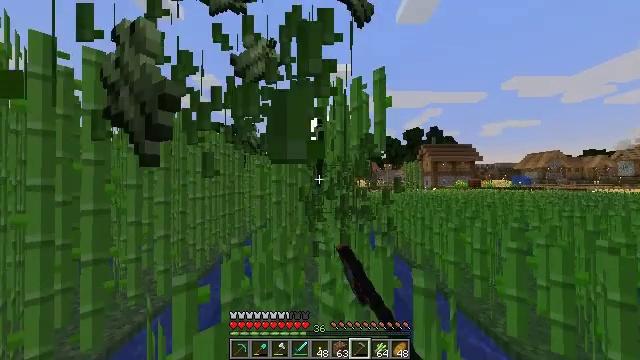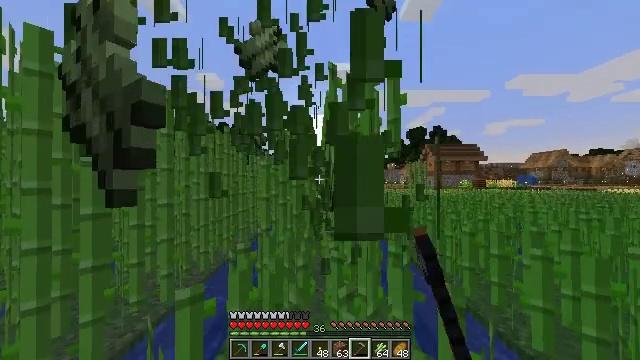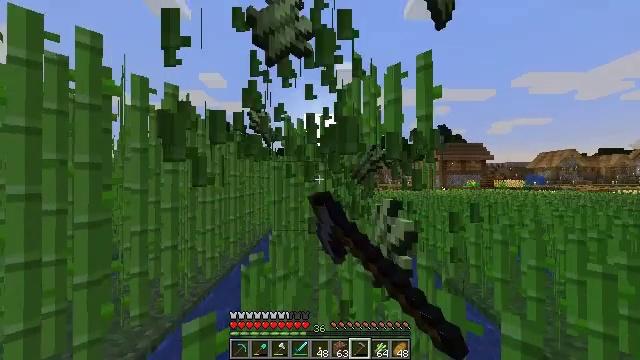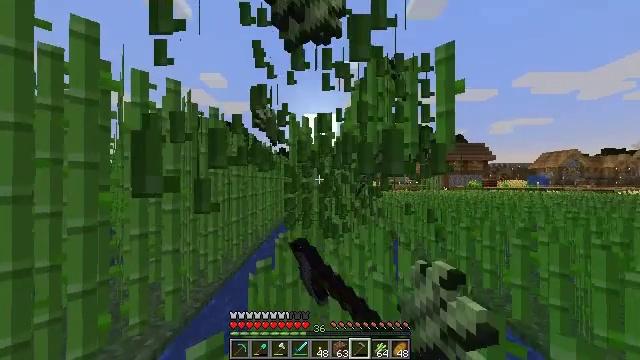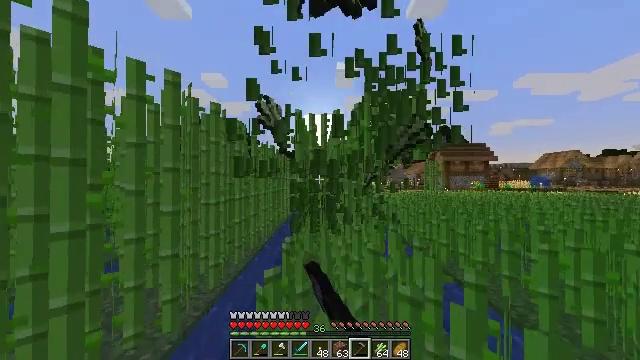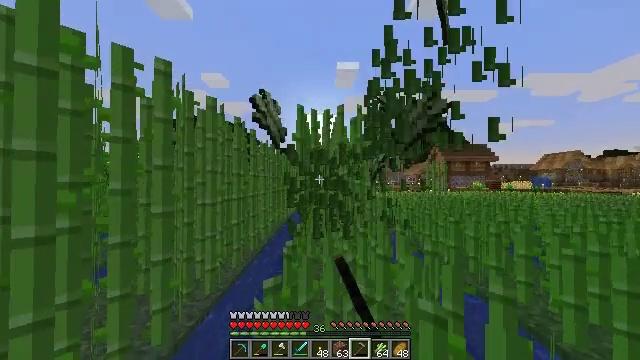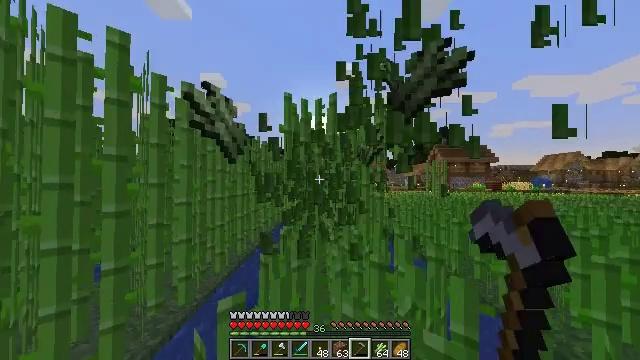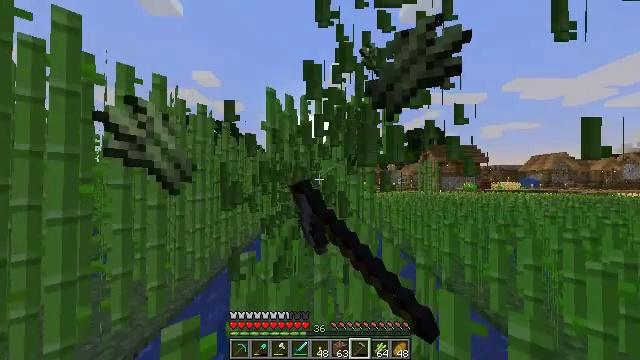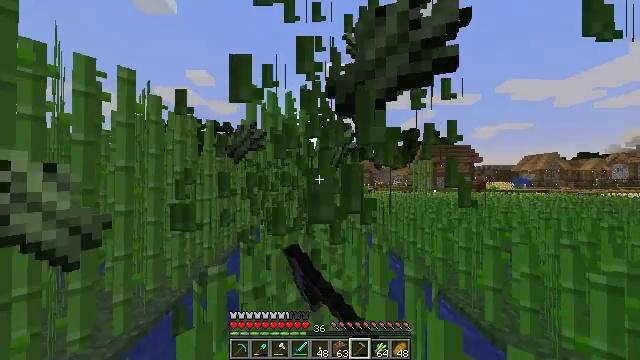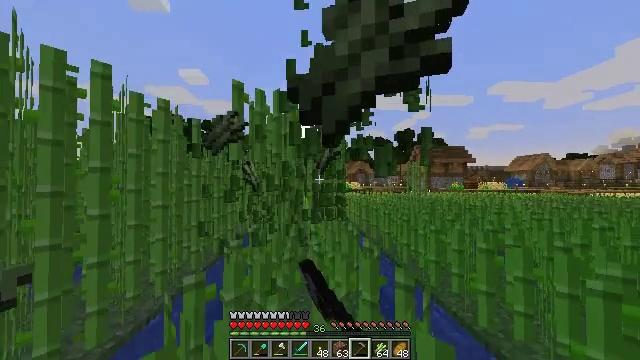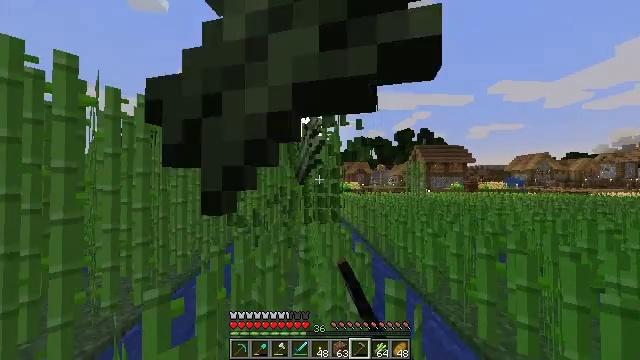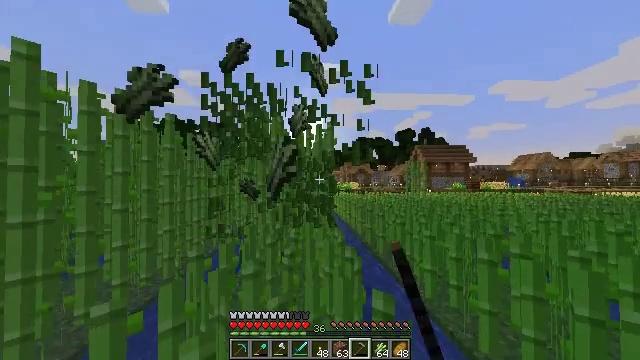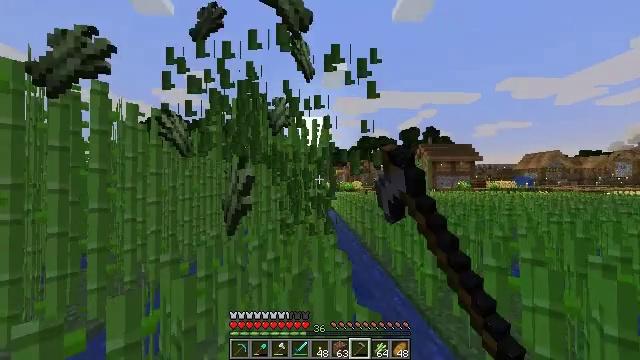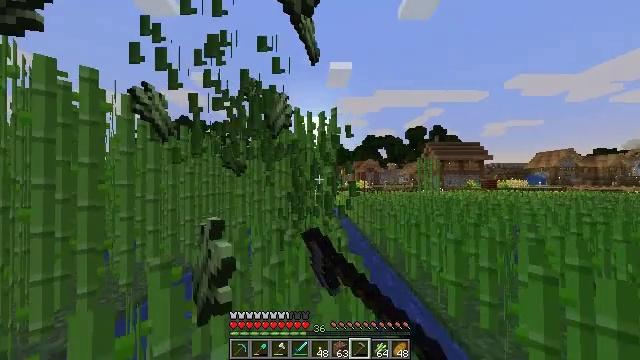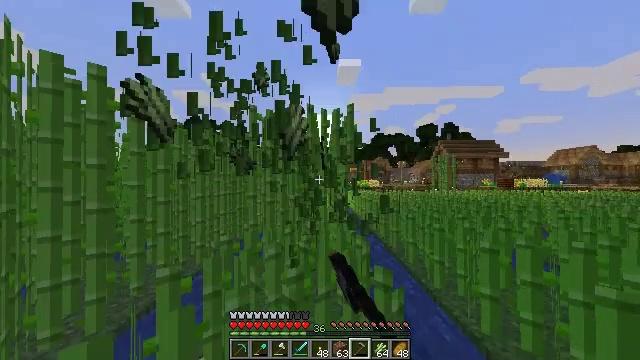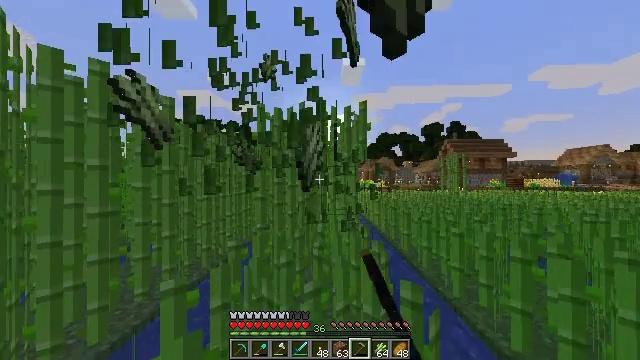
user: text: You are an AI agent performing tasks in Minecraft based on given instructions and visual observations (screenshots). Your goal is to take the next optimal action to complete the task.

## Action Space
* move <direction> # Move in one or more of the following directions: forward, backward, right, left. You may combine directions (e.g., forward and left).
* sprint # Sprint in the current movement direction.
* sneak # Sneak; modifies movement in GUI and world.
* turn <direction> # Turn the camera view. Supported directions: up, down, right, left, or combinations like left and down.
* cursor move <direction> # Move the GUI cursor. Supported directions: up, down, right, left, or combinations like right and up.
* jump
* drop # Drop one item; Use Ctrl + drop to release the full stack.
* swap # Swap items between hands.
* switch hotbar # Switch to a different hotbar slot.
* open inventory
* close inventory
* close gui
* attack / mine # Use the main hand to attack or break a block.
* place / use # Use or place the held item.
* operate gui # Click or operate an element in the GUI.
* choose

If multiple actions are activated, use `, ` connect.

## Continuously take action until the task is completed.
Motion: motion action
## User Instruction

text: Mine the sugar cane near rivers.
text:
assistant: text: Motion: move forward and move left, sprint, attack / mine
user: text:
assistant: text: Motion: move forward and move left, sprint, attack / mine
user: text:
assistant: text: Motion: move forward and move left, sprint, attack / mine
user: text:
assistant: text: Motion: move forward, sprint, attack / mine
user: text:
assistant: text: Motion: move forward and move right, sprint, attack / mine
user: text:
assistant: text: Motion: move forward and move right, sprint, attack / mine
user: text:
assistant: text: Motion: move forward and move right, sprint, turn right, attack / mine
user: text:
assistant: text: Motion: move forward and move right, sprint, turn right, attack / mine
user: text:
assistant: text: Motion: move forward and move right, sprint, turn right, attack / mine
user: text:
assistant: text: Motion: move forward and move right, sprint, attack / mine
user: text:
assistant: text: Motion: move forward and move right, sprint, attack / mine
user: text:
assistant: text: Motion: move forward and move left, sprint, turn left, attack / mine
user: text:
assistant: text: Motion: move forward and move left, sprint, turn left, attack / mine
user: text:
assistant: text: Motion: move forward and move left, sprint, turn left, attack / mine
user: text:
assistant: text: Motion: move forward and move left, sprint, turn left, attack / mine
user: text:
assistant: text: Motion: move forward and move left, sprint, attack / mine
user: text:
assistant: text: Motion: move forward and move left, sprint, attack / mine
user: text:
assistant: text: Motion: move forward and move left, sprint, attack / mine
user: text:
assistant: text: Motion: move forward and move left, sprint, attack / mine
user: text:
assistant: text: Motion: move forward, sprint, turn right, attack / mine
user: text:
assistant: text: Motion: move forward and move right, sprint, turn right, attack / mine
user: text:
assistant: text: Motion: move forward and move right, sprint, turn right, attack / mine
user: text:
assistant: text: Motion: move forward and move right, sprint, attack / mine
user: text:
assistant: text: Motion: move forward and move right, sprint, attack / mine
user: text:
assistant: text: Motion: move forward and move right, sprint, attack / mine
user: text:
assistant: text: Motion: move forward and move right, sprint, attack / mine
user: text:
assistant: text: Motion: move forward, sprint, attack / mine
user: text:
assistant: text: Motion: move forward and move left, sprint, turn left, attack / mine
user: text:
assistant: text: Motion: move forward and move left, sprint, turn left, attack / mine
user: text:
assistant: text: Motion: move forward and move left, sprint, attack / mine